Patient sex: M
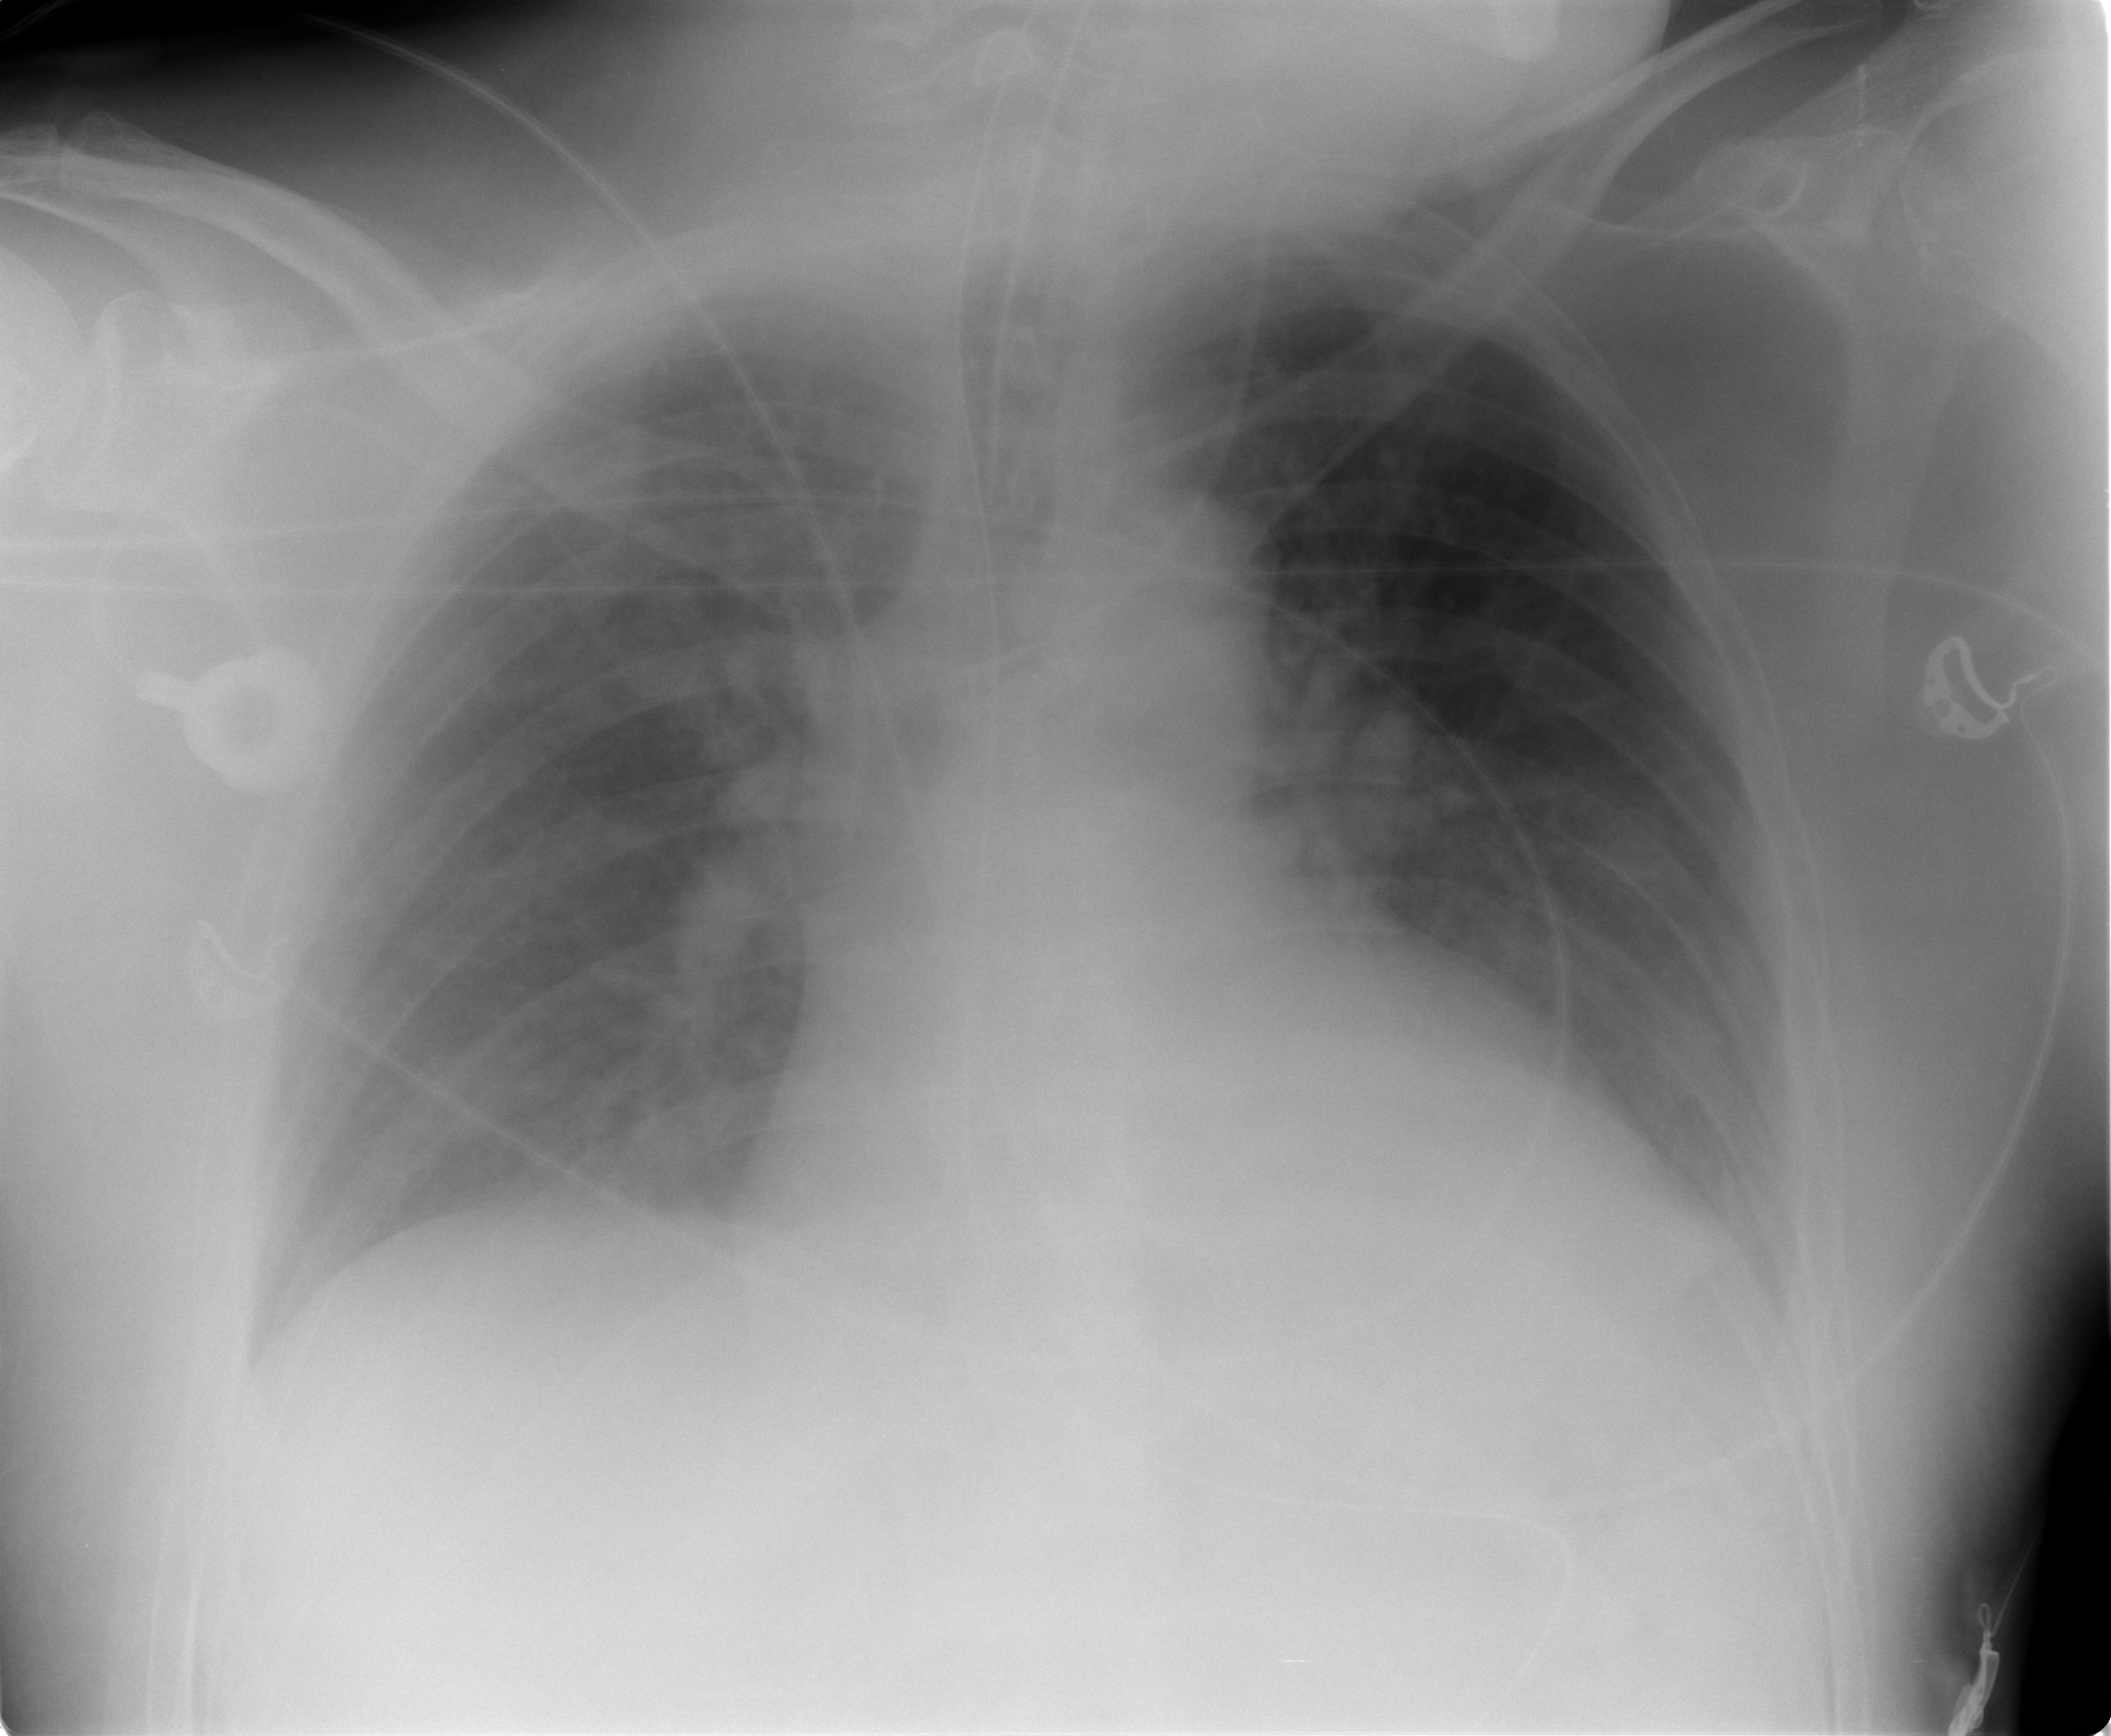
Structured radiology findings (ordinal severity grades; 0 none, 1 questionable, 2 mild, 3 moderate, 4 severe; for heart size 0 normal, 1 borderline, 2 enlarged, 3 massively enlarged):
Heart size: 2
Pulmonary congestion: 2
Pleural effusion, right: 0
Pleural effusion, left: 2
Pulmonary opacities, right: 0
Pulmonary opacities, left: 0
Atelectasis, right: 0
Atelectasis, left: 2